Question: Is there a way with PHP GD to draw a star using <URL>?
Where would the points be plotted?
I believe it involves sine and cosine because...

How can I relate those points to the using <URL> in GD?
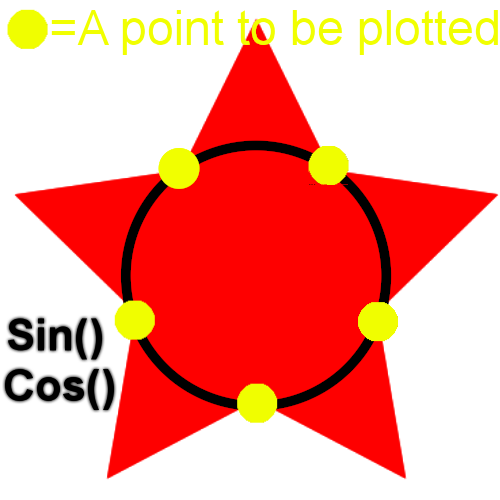
Answer: yes. I suggest you read that manual entry you yourself supplied, as it tells you exactly what you need to do. It even gives an example of a 3-point star, and there's even an example in the user notes of a 5-sided star.